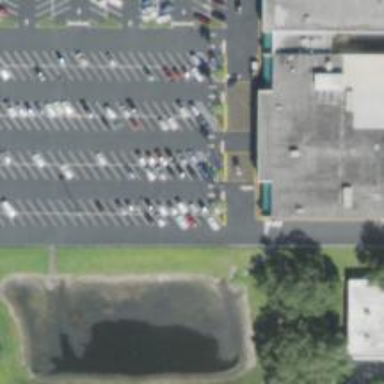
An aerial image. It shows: Parking space.